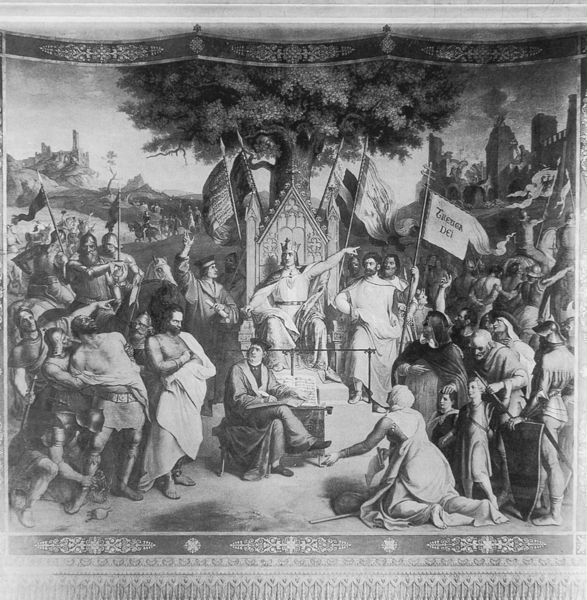
Titel: Die Einsetzung des Landfriedens
Künstler: Julius Schnorr von Carolsfeld
Standort: München
Institution: Residenz
Schlagwörter: baum, berg, blätter, felsen, gemälde, gestein, himmel, laub, mann, weiß, wolken, frauen, menschen, sitzen, stadt, äste, frau, geste, grau, männer, schwarz, stuhl, szene, tisch, zeichnung, gras, gürtel, schleier, schloss, weg, wiese, zaun, haube, ornament, teppich, bart, gericht, richter, wand, arm, hinrichtung, sockel, bild, ferne, horizont, häuser, stamm, zweige, fransen, geistlicher, gewand, sitzend, stickerei, tücher, decke, kind, krone, kinder, pferd, pferde, reiter, turm, herrschaft, schrift, lehne, fahnen, zuschauer, fahne, flagge, berge, fels, zug, giebel, mauer, grafik, graphik, rand, schemel, banner, krieg, bischof, kaiser, könig, soldaten, thron, bordüre, gobelin, wandteppich, detail, inschrift, sitzt, geländer, stufe, zeigen, baumkrone, zinnen, befestigung, foto, fotografie, schild, ruine, buch, burg, kreuz, festung, druck, schwarzweiss, radierung, stich, gefangen, militär, knien, waffe, volk, helm, herrscher, trohn, tron, hauben, ritter, darstellung, heer, gestus, anklage, helme, gotisch, leid, gefangene, flehen, kniend, mittelalter, eroberung, tapisserie, stadtmauer, eiche, hierarchie, flaggen, schreiber, hirtenstab, verehrung, gewebe, textil, wandbild, gefangener, gravure, reproduktion, arbre, fraktur, wandbehang, gewebt, webteppich, ränder, absperrung, bitten, besiegte, masswerk, standarte, friese, roi, fahnenstange, rüstungen, wandverkleidung, burgmauer, prozess, urteil, chateau, linde, berater, gefesselt, drapeau, jugement, ecriture, schlaufen, aufhängung, verurteilung, dei, befehl, germanen, angrenzung, aufgehänge, barbaren, grländer, heube, saint louis, thingplatz, tyrann, untertanen, urteilseiche, verurteilter, zentralkompostion, zeigt, heiden, trone, verehrnug, knied, gotteststaat, trohnt, lflaggen, ennieed, bannire, jugemnt